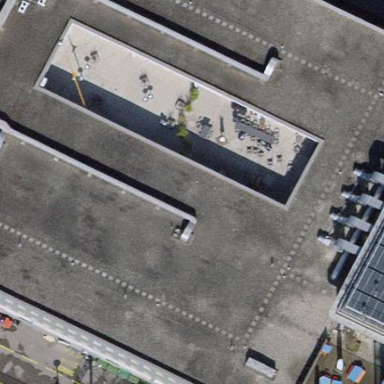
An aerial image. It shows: Building part with flat roof.